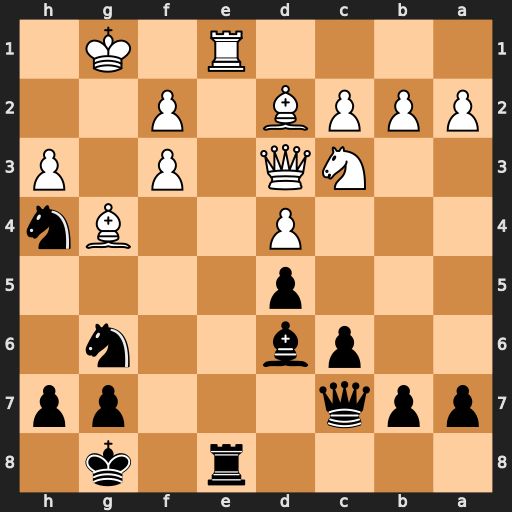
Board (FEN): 4r1k1/ppq3pp/2pb2n1/3p4/3P2Bn/2NQ1P1P/PPPB1P2/4R1K1
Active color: b
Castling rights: -
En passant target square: -
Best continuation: Rxe1+ Bxe1 Nf4